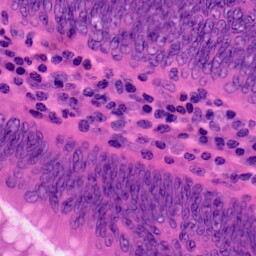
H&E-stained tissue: Colon